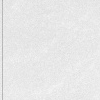
Atmospheric dust classification: dusty